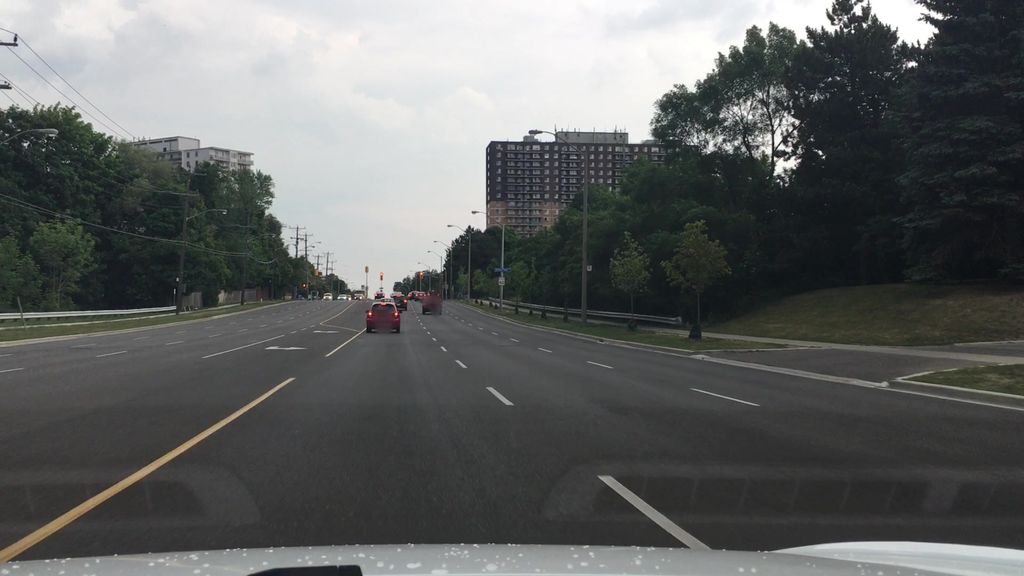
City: toronto